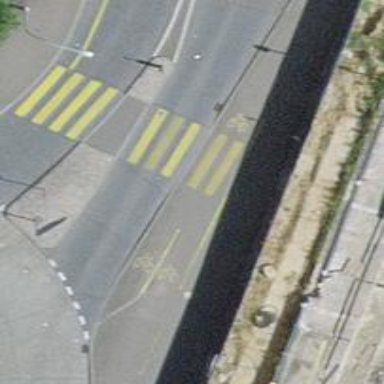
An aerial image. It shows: Residential road with asphalt surface. There is cycle track on the right side.